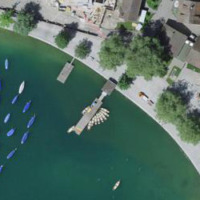
EUNIS habitat code: 14
Species observed at this site:
Corvus corone
Alcedo atthis
Bucephala clangula
Aegithalos caudatus
Sylvia atricapilla
Spinus spinus
Poecile palustris
Larus michahellis
Cygnus olor
Ardea alba
Erithacus rubecula
Phoenicurus ochruros
Corvus corax
Periparus ater
Anas acuta
Cyanistes caeruleus
Mergus serrator
Sturnus vulgaris
Troglodytes troglodytes
Chloris chloris
Larus canus
Passer domesticus
Passer montanus
Turdus merula
Hirundo rustica
Mergus merganser
Milvus milvus
Sterna hirundo
Gelochelidon nilotica
Regulus regulus
Motacilla alba
Delichon urbicum
Tachybaptus ruficollis
Certhia brachydactyla
Podiceps cristatus
Fulica atra
Anas crecca
Emberiza citrinella
Dendrocopos major
Buteo buteo
Anthus pratensis
Gallinago gallinago
Chroicocephalus ridibundus
Muscicapa striata
Phylloscopus collybita
Gallinula chloropus
Alauda arvensis
Pica pica
Sitta europaea
Garrulus glandarius
Columba livia
Falco tinnunculus
Picus viridis
Acrocephalus scirpaceus
Motacilla cinerea
Anas platyrhynchos
Aythya ferina
Streptopelia decaocto
Ciconia ciconia
Aythya fuligula
Fringilla coelebs
Coloeus monedula
Columba palumbus
Phalacrocorax carbo
Parus major